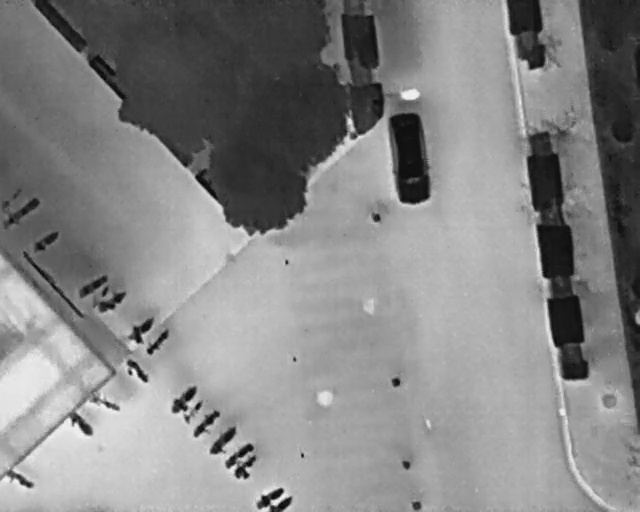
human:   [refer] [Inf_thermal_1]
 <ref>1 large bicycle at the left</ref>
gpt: <box>[[20, 60, 24, 67, 143]]</box>

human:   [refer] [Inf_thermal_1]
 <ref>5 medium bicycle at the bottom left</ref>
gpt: <box>[[27, 74, 30, 81, 134], [18, 70, 23, 74, 141], [13, 77, 19, 80, 113], [9, 80, 15, 84, 135], [0, 92, 5, 94, 122]]</box>

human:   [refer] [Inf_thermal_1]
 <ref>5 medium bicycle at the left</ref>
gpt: <box>[[2, 37, 4, 45, 144], [6, 43, 8, 50, 144], [13, 52, 15, 59, 147], [16, 55, 18, 62, 147], [23, 63, 25, 70, 134]]</box>

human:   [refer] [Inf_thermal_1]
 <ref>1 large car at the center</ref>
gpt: <box>[[56, 26, 71, 34, 173]]</box>

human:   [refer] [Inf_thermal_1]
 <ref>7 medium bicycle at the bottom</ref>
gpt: <box>[[29, 77, 31, 83, 134], [30, 78, 33, 86, 134], [33, 82, 36, 90, 134], [36, 84, 38, 92, 138], [37, 87, 40, 94, 138], [41, 93, 43, 99, 152], [42, 95, 45, 100, 2]]</box>